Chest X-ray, PA view. Patient: 27 years old, sex F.
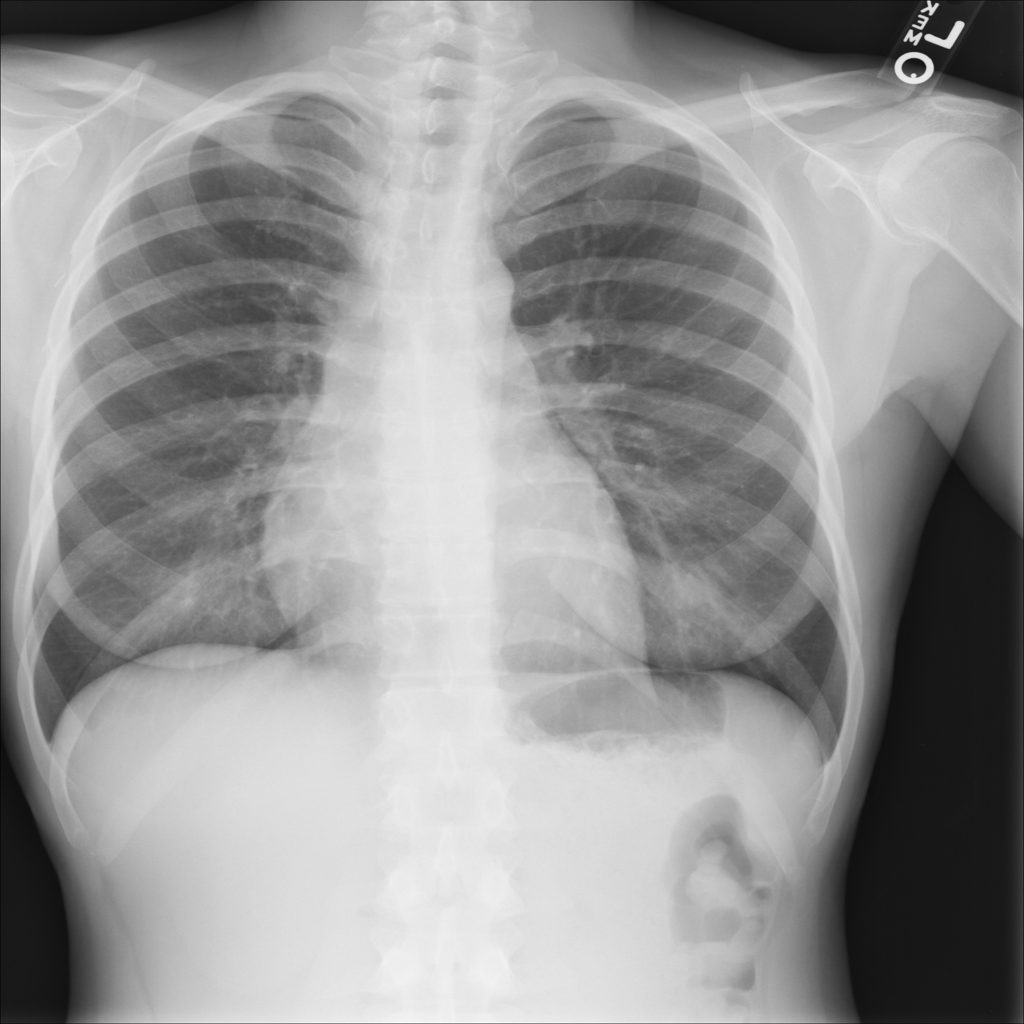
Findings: No Finding